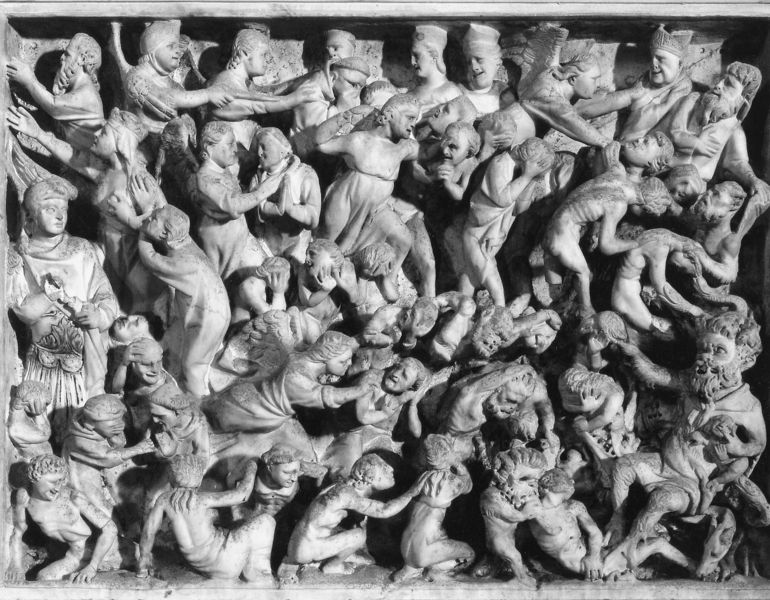
Titel: Kanzel
Künstler: Giovanni Pisano
Standort: Pisa, Dom (EU - I - Toskana)
Schlagwörter: gruppe, kampf, mann, nackt, frauen, menschen, sitzen, männer, leute, menge, ornament, gesichter, diener, stein, diskutieren, haare, personen, locken, kinder, engel, relief, figuren, soldaten, weinen, viele, streit, kardinal, beten, prister, skulpturen, teufel, fressen, diskussion, zwerg, geflügelt, raufen, debatte, demon, lken, löw, linder, fehen, kirche kirchetür religiös hölle fegefeuer